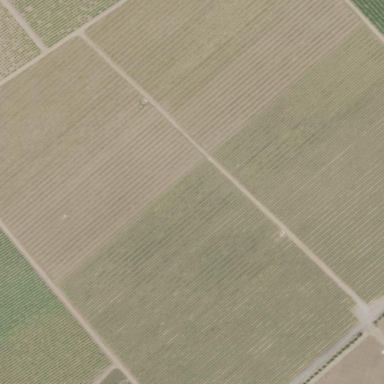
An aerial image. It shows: Vineyard with grape crops.